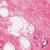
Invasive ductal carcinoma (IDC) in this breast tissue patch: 0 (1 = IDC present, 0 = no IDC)